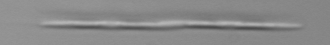
Label: Pseudo-nitzschia